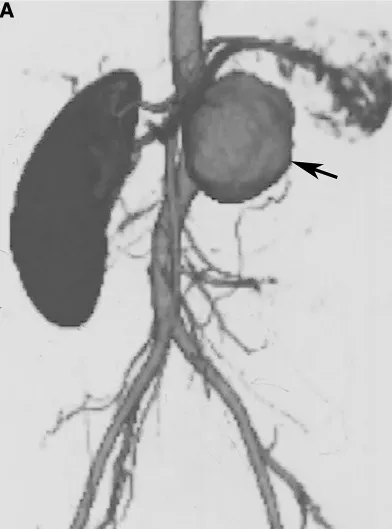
(A) abdominal aortic pseudoaneurysm (black arrow).
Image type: radiology (ct)